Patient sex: M
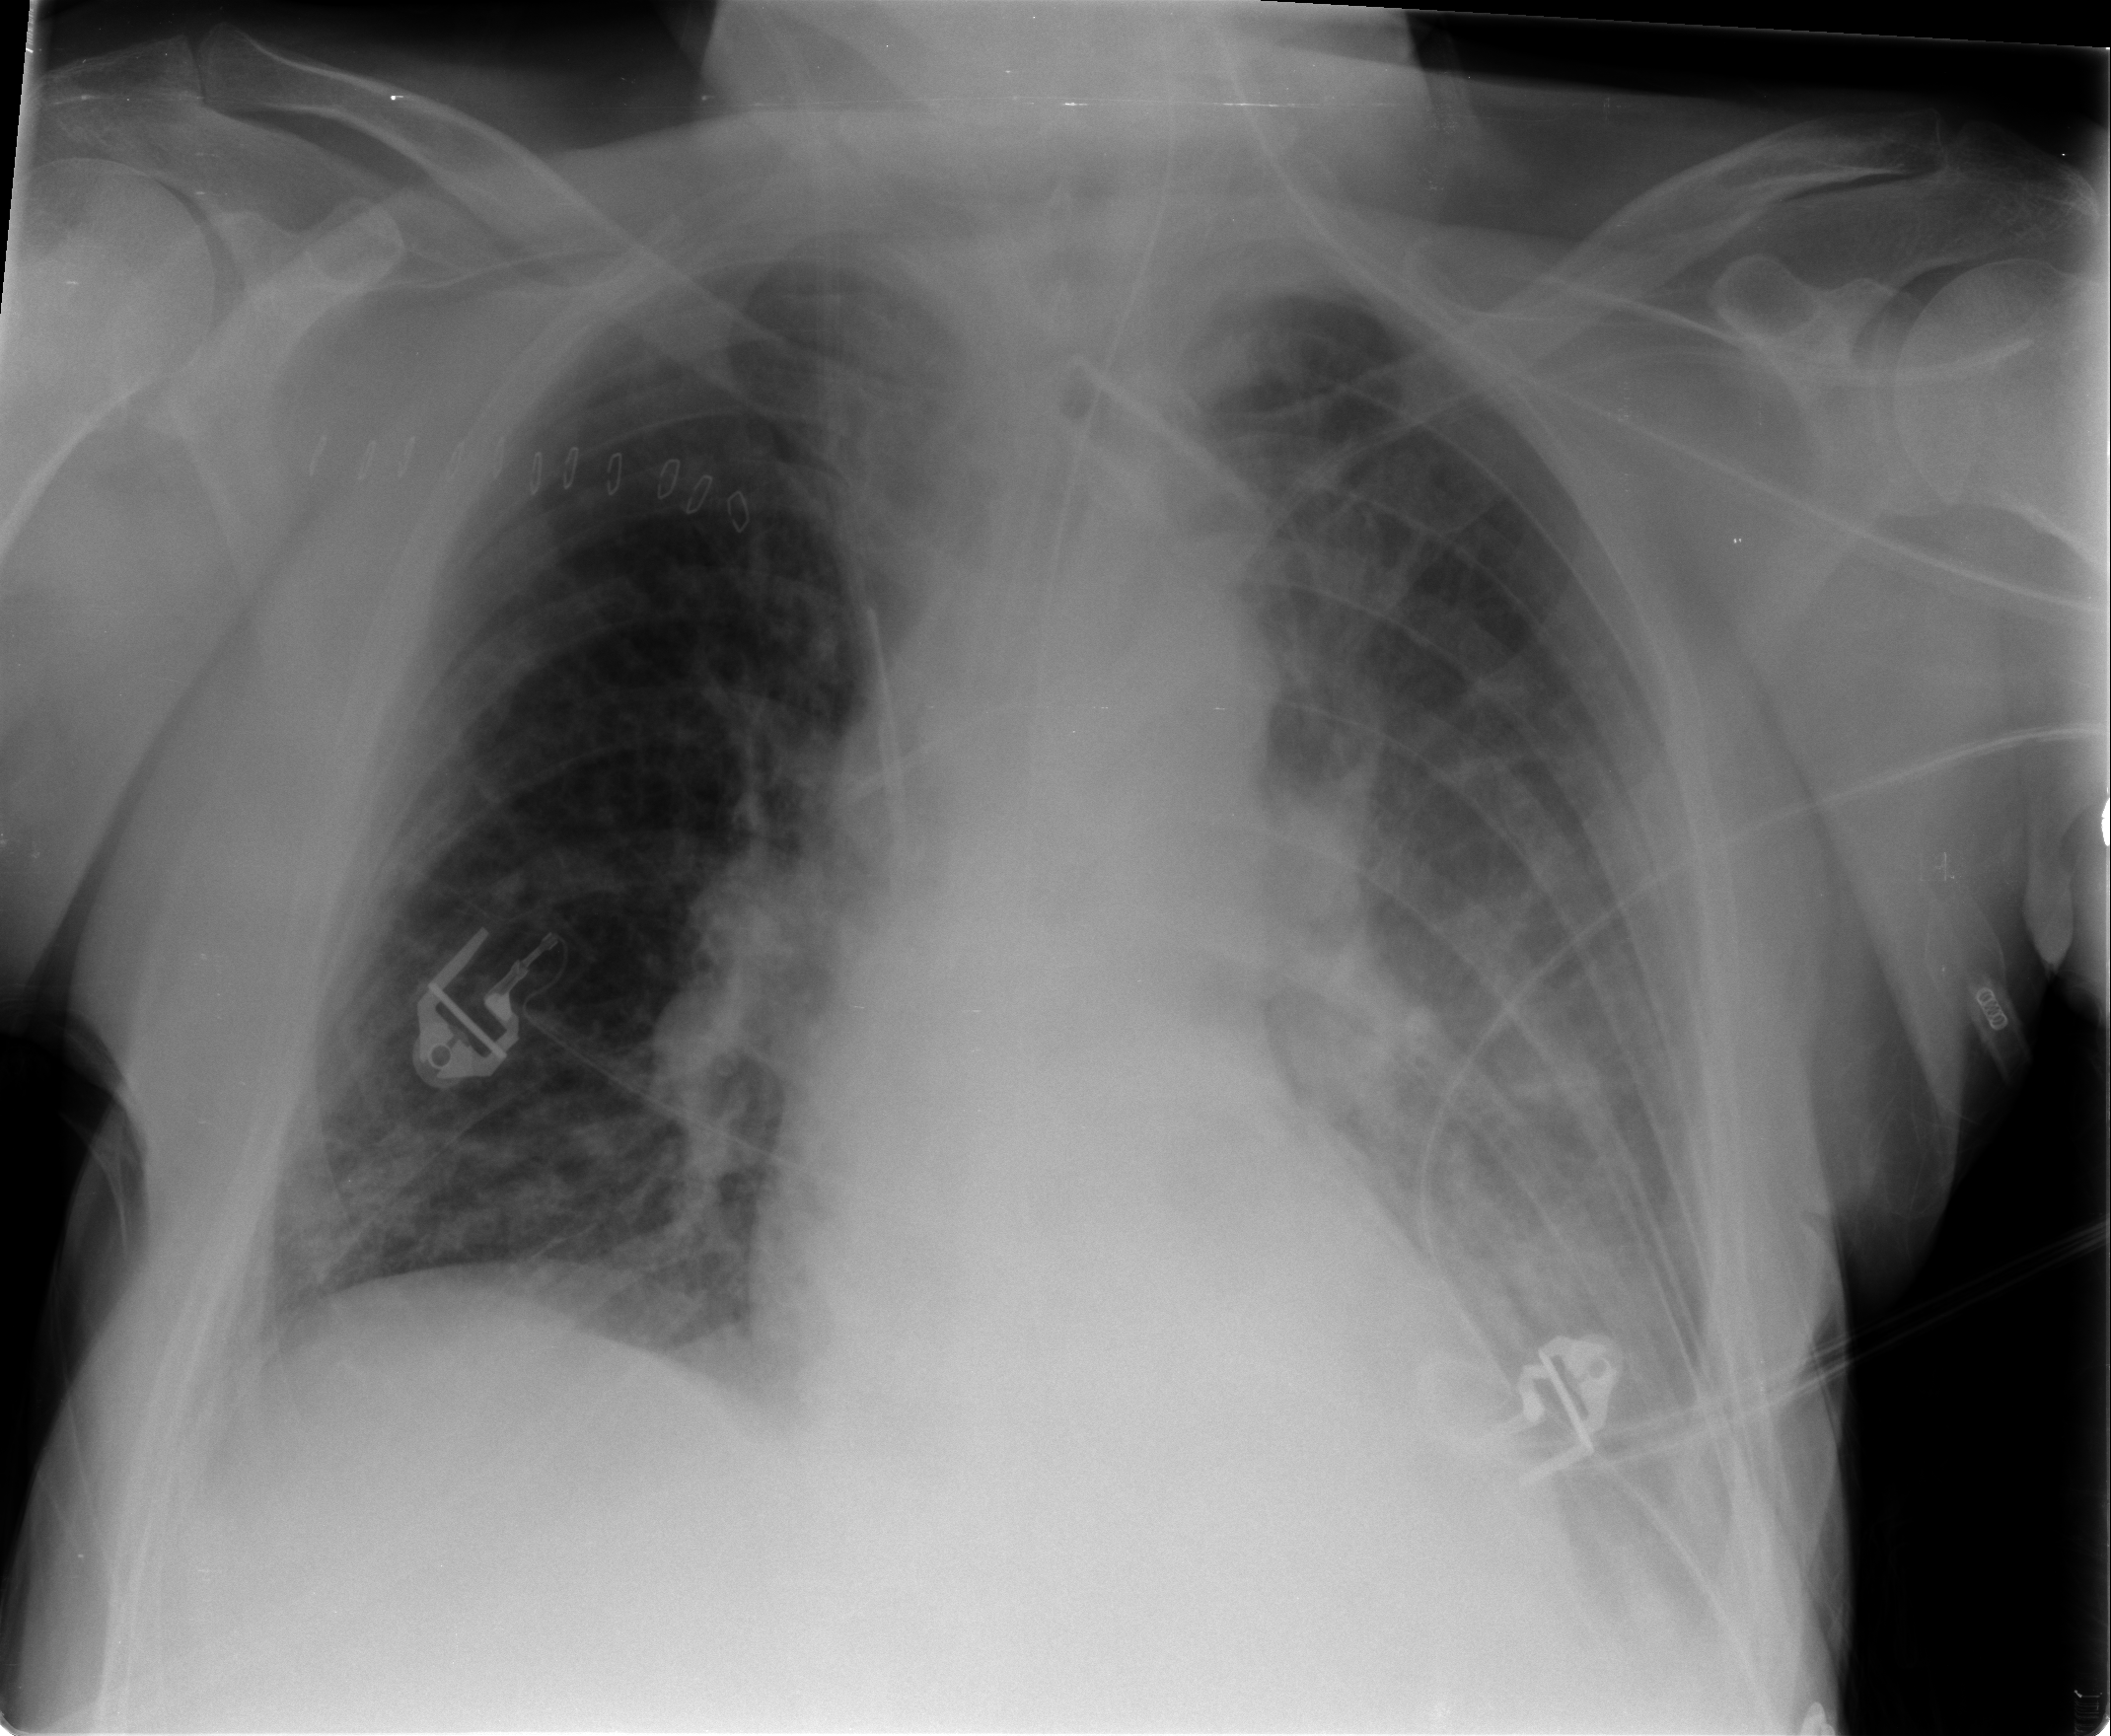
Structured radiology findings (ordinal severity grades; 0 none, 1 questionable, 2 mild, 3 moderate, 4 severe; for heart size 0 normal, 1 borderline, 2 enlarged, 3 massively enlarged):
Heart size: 2
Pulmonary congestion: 2
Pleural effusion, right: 1
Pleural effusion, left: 3
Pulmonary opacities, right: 0
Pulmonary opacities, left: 0
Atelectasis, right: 2
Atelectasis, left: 2